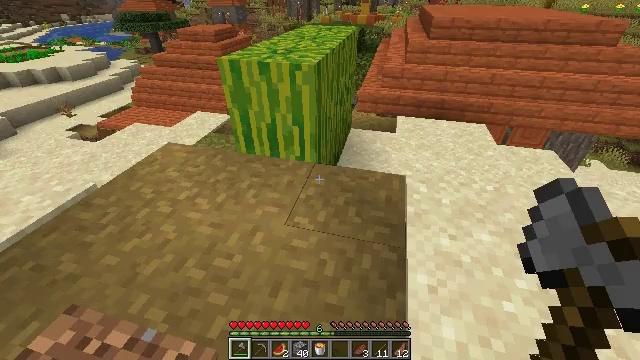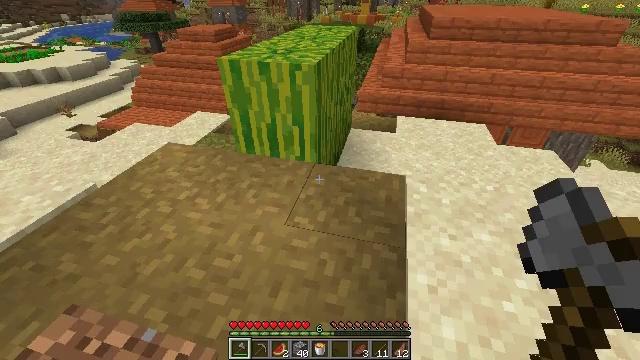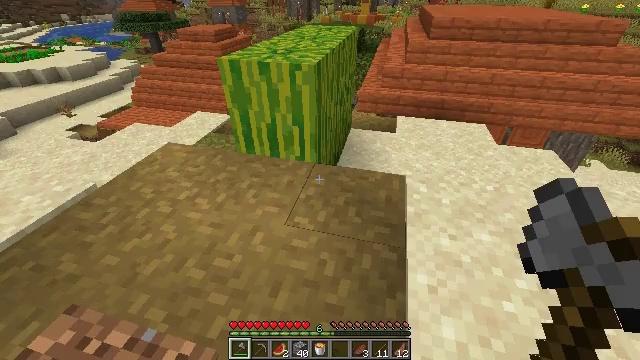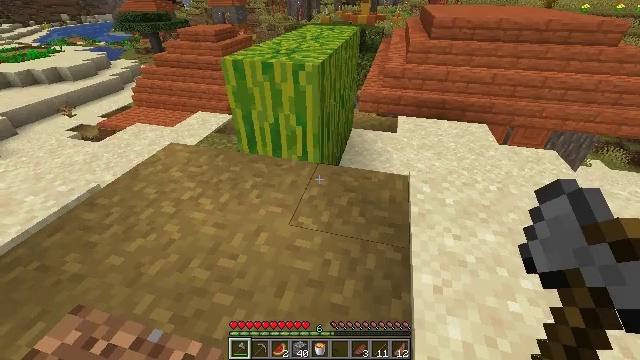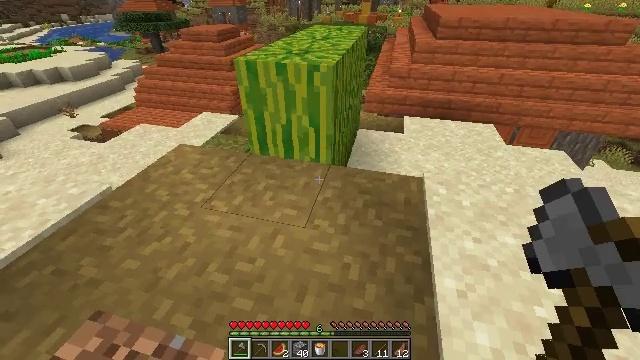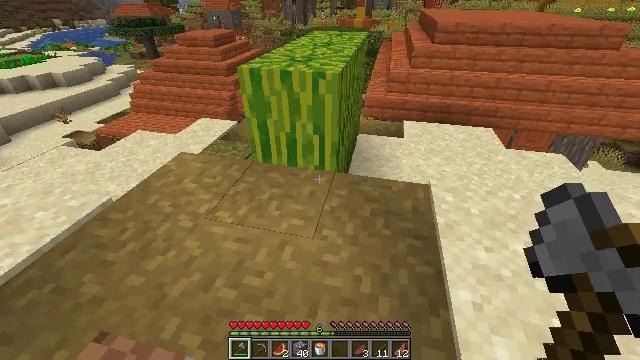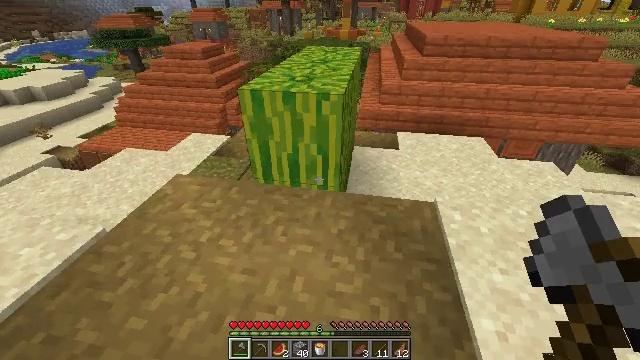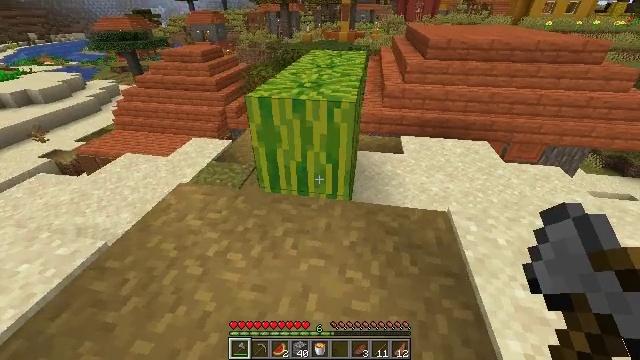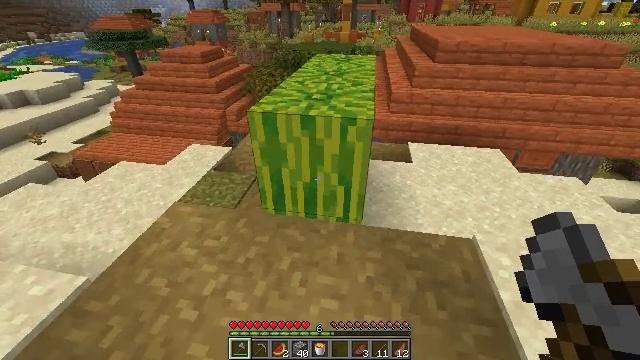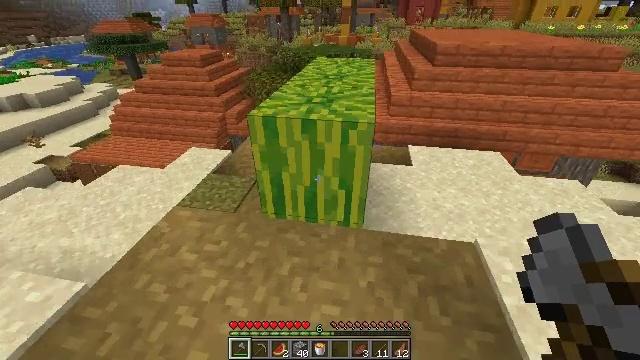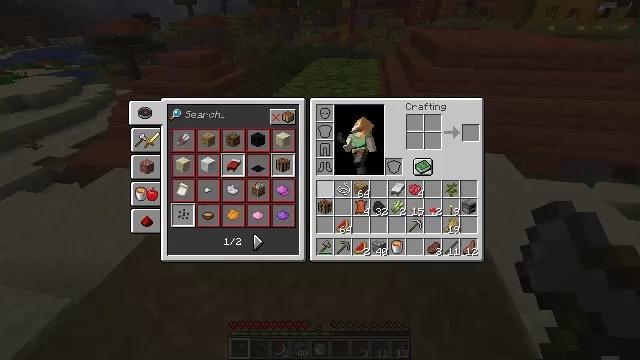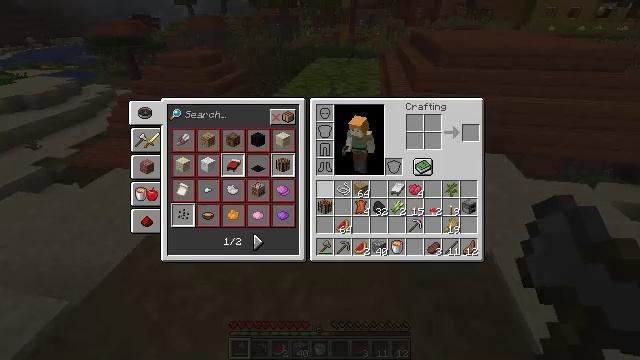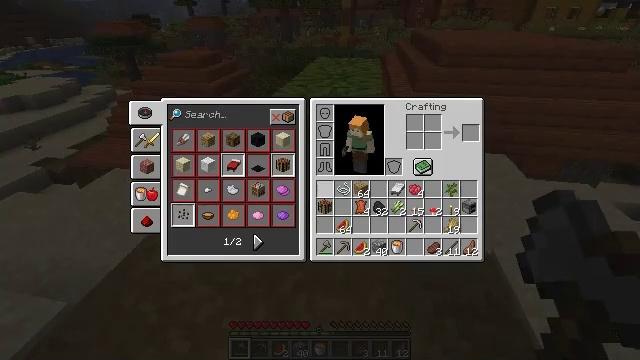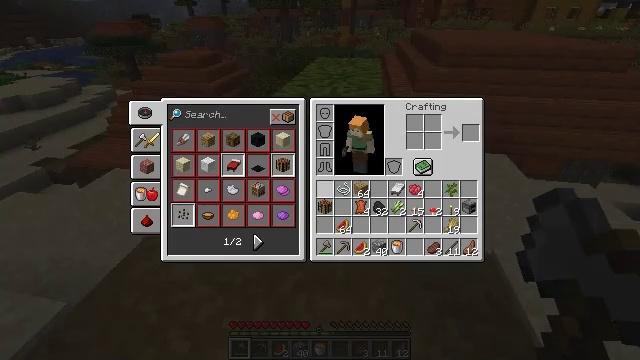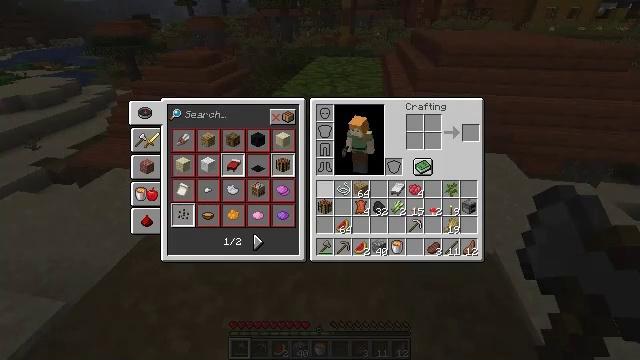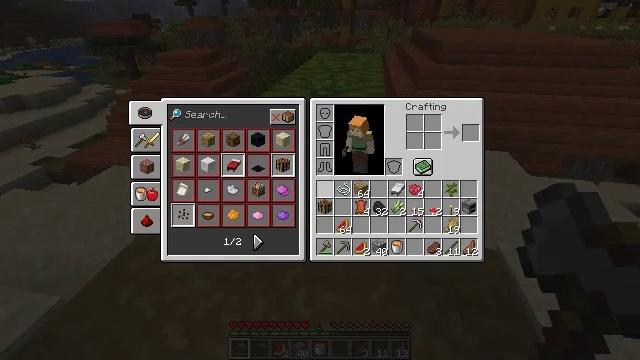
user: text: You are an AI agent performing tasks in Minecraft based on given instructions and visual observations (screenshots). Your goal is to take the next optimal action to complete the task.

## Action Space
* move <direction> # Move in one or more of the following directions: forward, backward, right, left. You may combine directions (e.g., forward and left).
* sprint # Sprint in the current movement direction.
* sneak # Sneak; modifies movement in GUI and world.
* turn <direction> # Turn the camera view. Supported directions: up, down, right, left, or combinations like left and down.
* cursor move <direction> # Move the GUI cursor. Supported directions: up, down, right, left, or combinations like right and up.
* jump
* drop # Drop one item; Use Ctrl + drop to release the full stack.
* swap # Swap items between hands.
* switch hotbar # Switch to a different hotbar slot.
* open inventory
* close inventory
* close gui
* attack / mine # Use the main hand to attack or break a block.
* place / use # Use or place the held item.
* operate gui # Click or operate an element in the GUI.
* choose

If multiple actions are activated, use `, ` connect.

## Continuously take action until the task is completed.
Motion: motion action
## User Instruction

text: Attack the melon to collect it.
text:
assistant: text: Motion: no_op
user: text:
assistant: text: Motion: no_op
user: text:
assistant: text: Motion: move left
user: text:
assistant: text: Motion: move forward and move left
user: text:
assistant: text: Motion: move forward and move left, turn right
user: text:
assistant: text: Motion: move forward and move left, turn right and up
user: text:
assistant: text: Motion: move forward
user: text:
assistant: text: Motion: move forward
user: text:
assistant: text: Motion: no_op
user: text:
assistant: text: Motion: close inventory
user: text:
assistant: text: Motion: close inventory
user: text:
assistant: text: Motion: close inventory
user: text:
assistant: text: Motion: open gui
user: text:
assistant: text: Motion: no_op
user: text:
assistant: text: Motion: no_op
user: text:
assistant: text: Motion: cursor move right and down
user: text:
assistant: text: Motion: cursor move right and down
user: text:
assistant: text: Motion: cursor move right and down
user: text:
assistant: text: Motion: cursor move right
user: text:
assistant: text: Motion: cursor move right
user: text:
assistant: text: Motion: sneak
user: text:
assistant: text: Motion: sneak
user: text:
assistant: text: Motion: sneak
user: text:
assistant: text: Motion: sneak
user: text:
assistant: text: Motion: sneak
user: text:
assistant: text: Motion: sneak
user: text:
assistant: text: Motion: sneak
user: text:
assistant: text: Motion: sneak, operate gui
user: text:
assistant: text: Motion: sneak, operate gui
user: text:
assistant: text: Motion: sneak